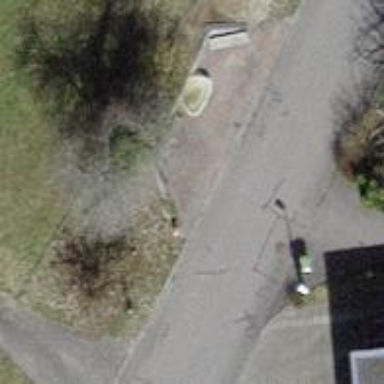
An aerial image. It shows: Bench for seating.